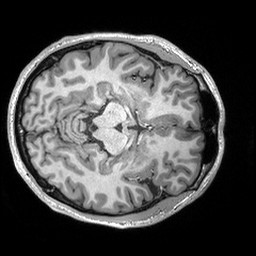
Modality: T1w
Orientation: axial
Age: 25
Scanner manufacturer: siemens
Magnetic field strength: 3 T
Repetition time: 2.3 s
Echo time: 0.00296 s